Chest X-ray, PA view. Patient: 45 years old, sex M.
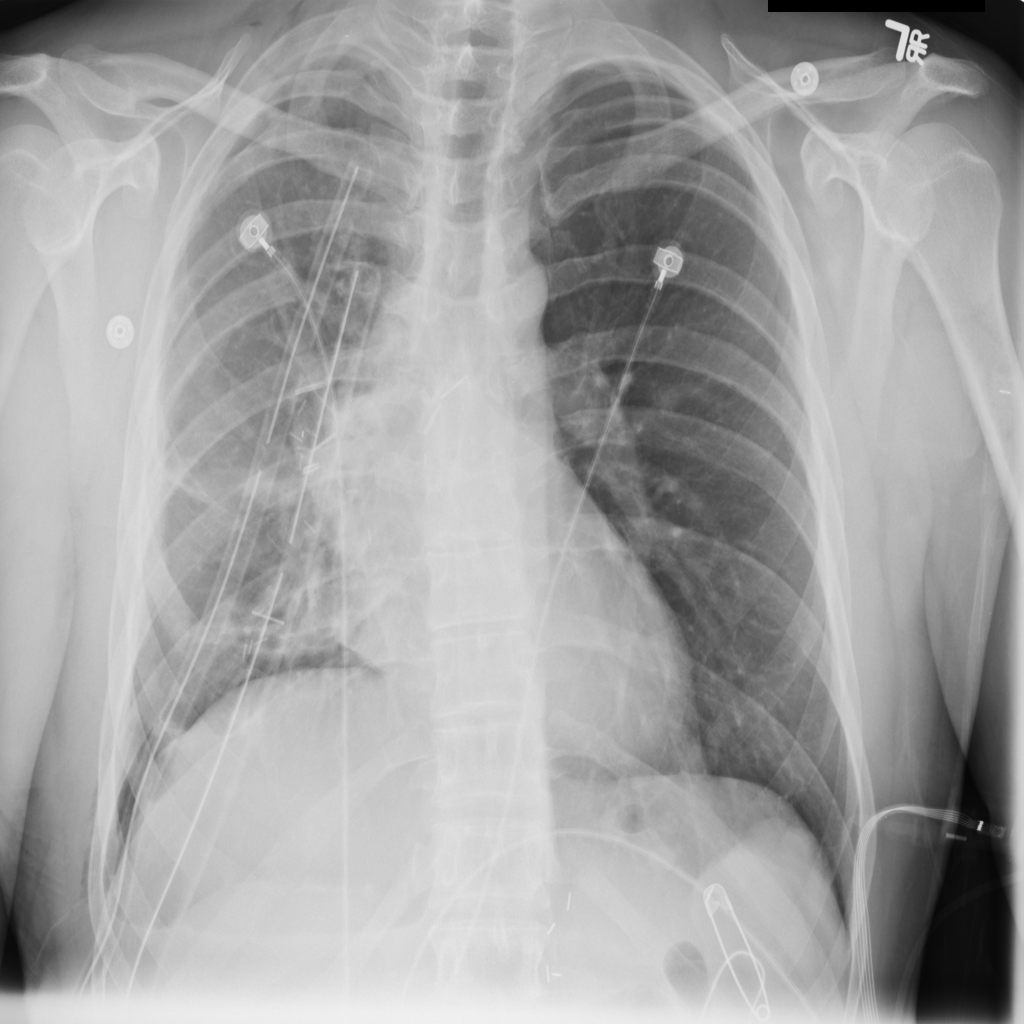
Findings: No Finding